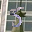
Label: 5